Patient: sex M, age 22
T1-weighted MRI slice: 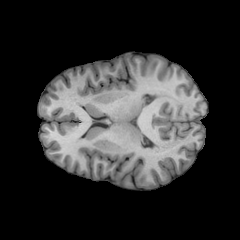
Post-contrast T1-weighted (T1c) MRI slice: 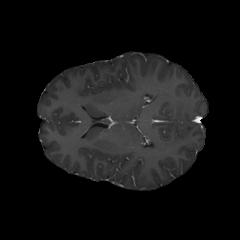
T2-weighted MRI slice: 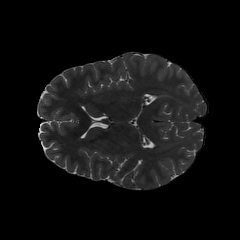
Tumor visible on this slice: no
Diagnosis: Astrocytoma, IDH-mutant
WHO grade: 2